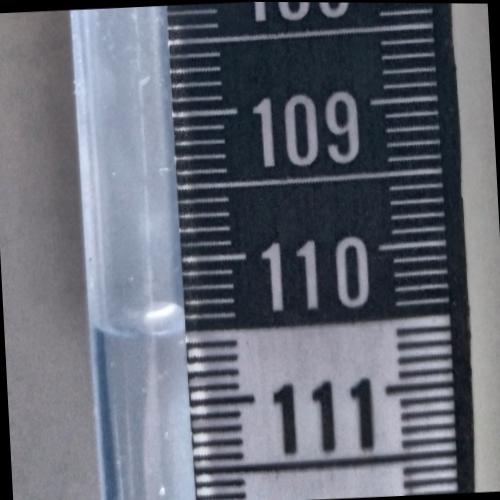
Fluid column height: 110.5 cm